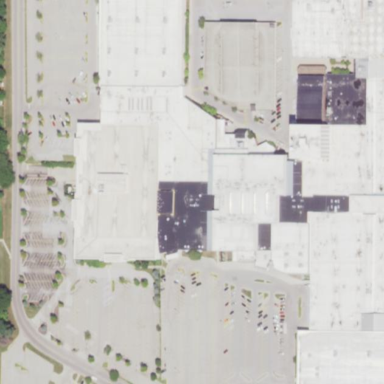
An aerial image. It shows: Retail building which is mall.